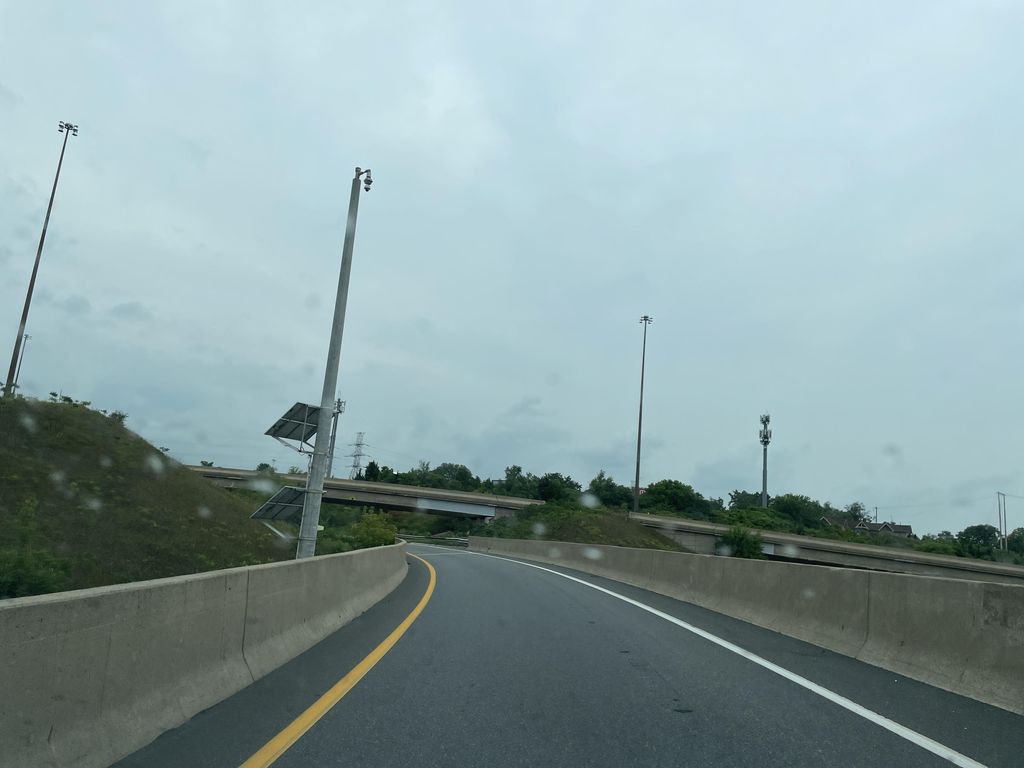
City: hamilton